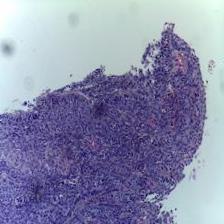
Diagnosis: OSCC